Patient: sex M, age 71
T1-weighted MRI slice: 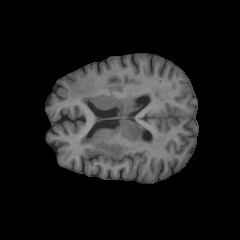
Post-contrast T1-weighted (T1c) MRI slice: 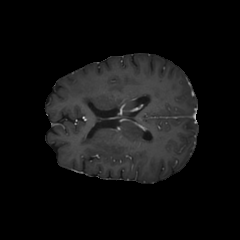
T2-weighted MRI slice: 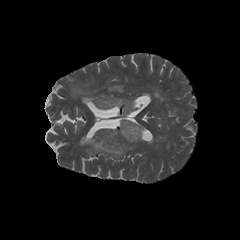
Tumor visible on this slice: yes
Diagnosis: Astrocytoma, IDH-wildtype
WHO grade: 2